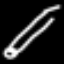
Label: pencil